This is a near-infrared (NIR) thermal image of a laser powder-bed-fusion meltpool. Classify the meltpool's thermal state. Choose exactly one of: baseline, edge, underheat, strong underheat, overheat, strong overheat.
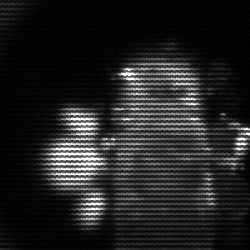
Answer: strong underheat